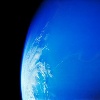
Label: water